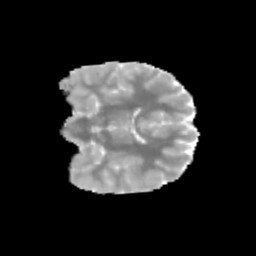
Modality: MD
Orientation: coronal
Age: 8
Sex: male
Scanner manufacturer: siemens
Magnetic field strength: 3 T
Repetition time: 3.8 s
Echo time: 0.07 s